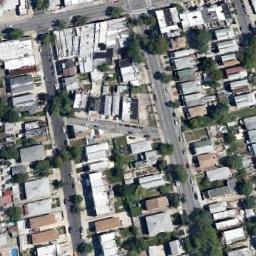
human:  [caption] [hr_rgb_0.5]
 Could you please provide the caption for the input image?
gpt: There are many roads and neatly arranged houses and trees and many vehicles in densely populated areas .

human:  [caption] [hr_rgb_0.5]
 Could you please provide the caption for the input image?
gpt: A dense residential area has lots of trees and houses of the same style while some roads go through the residential area .

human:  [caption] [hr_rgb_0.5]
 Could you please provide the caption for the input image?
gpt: The houses are many and crowded .

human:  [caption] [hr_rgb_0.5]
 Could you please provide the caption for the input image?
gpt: The dense residential is next to the road with some cars .

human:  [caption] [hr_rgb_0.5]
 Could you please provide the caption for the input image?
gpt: There are many white building along the streets on dense residential area .